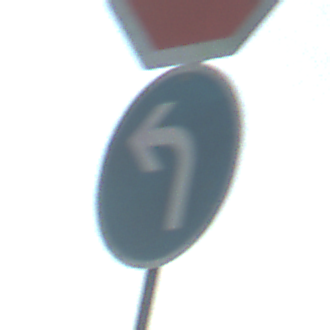
Verkehrszeichen: VorgeschriebeneFahrtrichtungLinks
Zusatzzeichen oben: Stop
Umgebung: Outdoor, RoadRail
Tageszeit: SunriseSunset
Wetter: PartlyCloudy
Licht: Natural
Jahreszeit: NotSpecified
Kontrast: MediumContrast